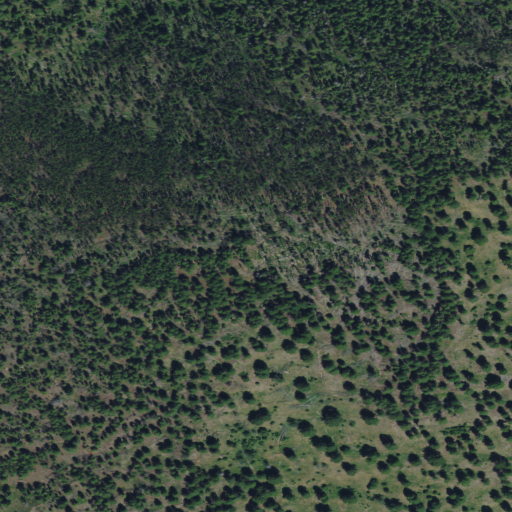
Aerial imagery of mountain in Montana named Burnt Mountain containing only evergreen forest